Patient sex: F
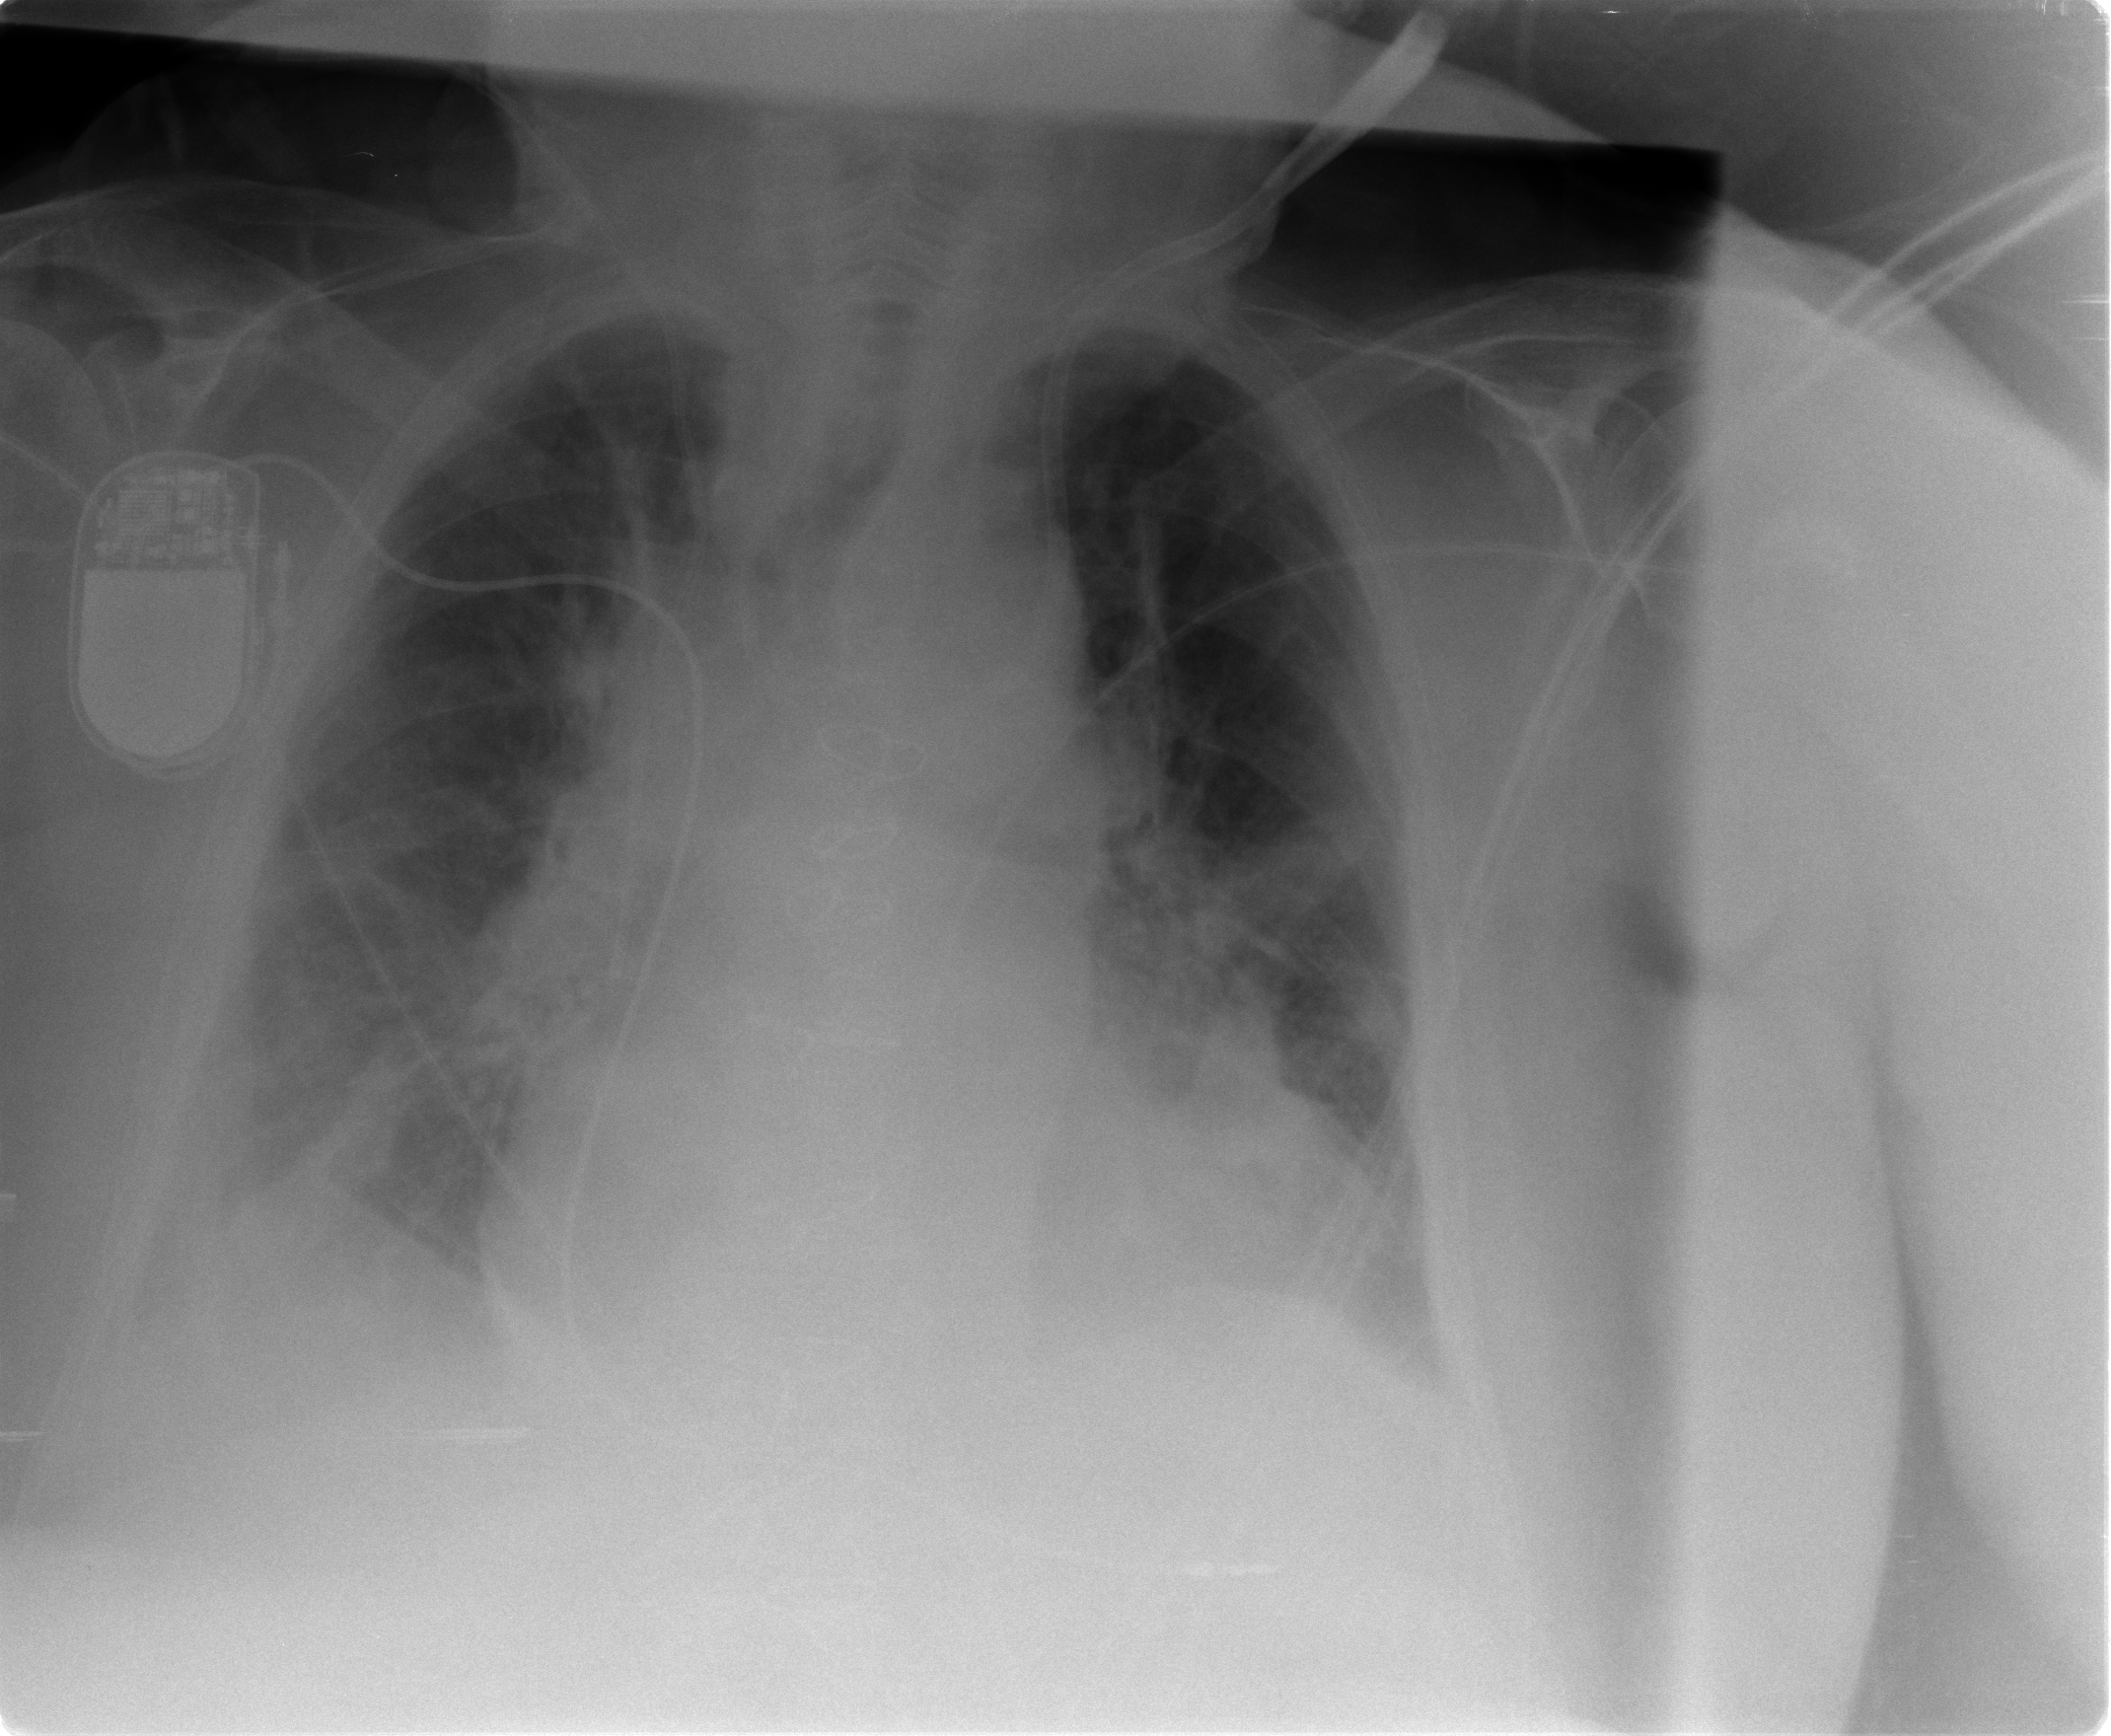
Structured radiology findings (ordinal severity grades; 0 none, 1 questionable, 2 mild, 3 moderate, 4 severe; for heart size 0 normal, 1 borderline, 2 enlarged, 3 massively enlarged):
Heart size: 2
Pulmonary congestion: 2
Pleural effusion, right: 1
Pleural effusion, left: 0
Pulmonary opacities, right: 3
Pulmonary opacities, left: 0
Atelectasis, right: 2
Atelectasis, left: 3